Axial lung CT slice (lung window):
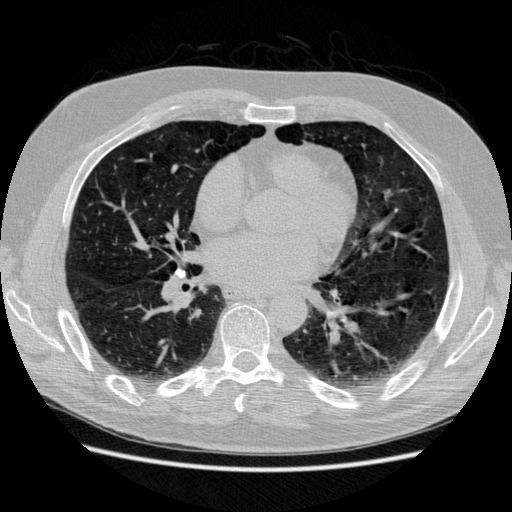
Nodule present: no